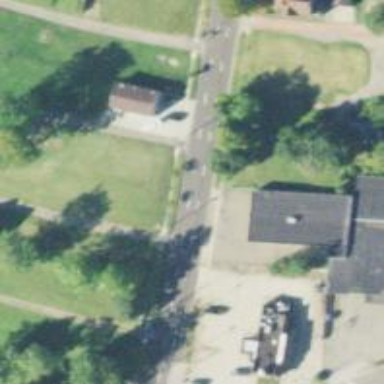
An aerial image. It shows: Alleyway designated as service road.